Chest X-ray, AP view. Patient: 5 years old, sex F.
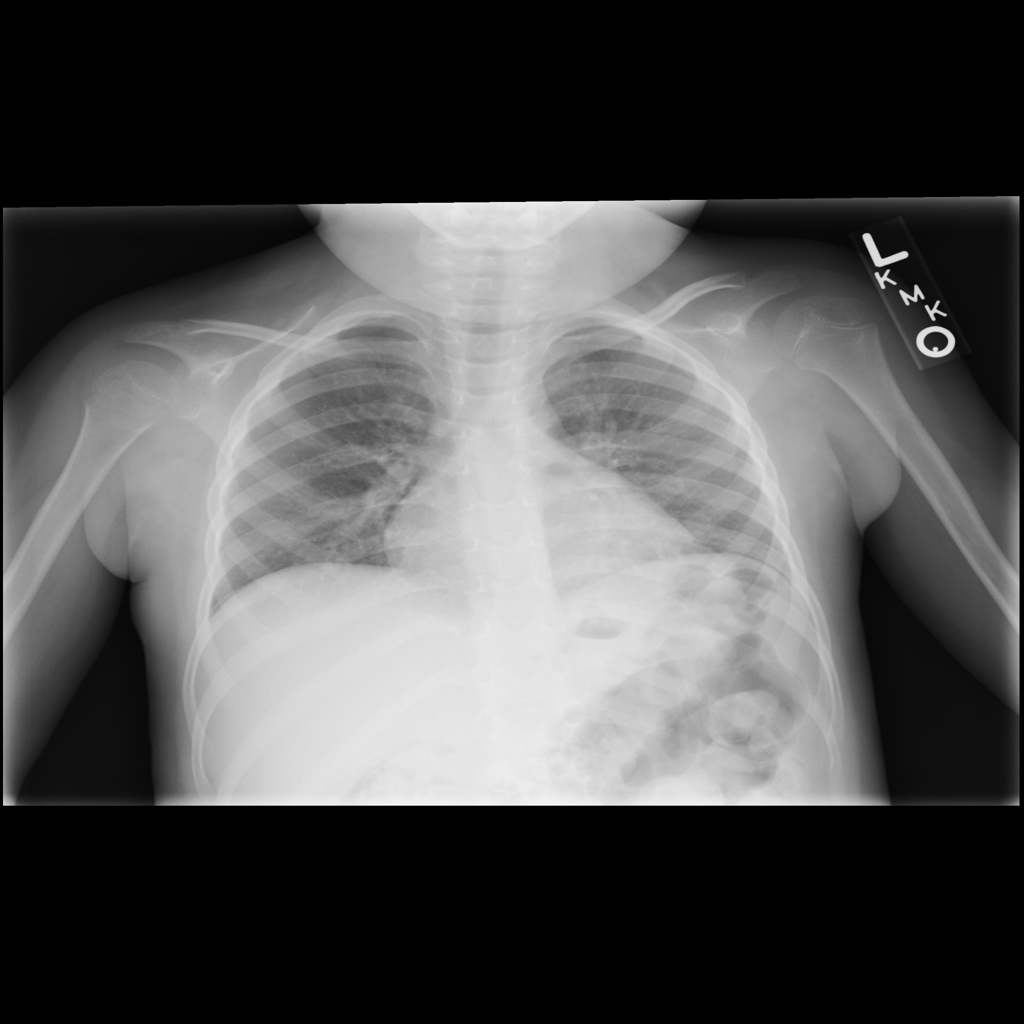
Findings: No Finding